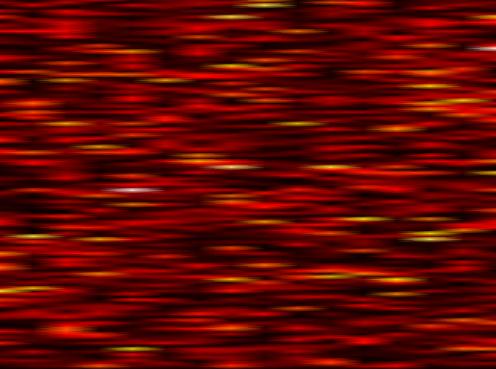
Label: UFMC